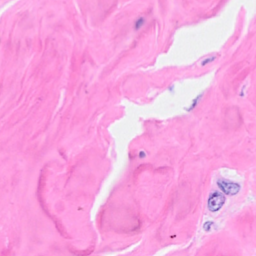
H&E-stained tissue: Breast